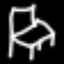
Label: chair